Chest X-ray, PA view. Patient: 53 years old, sex M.
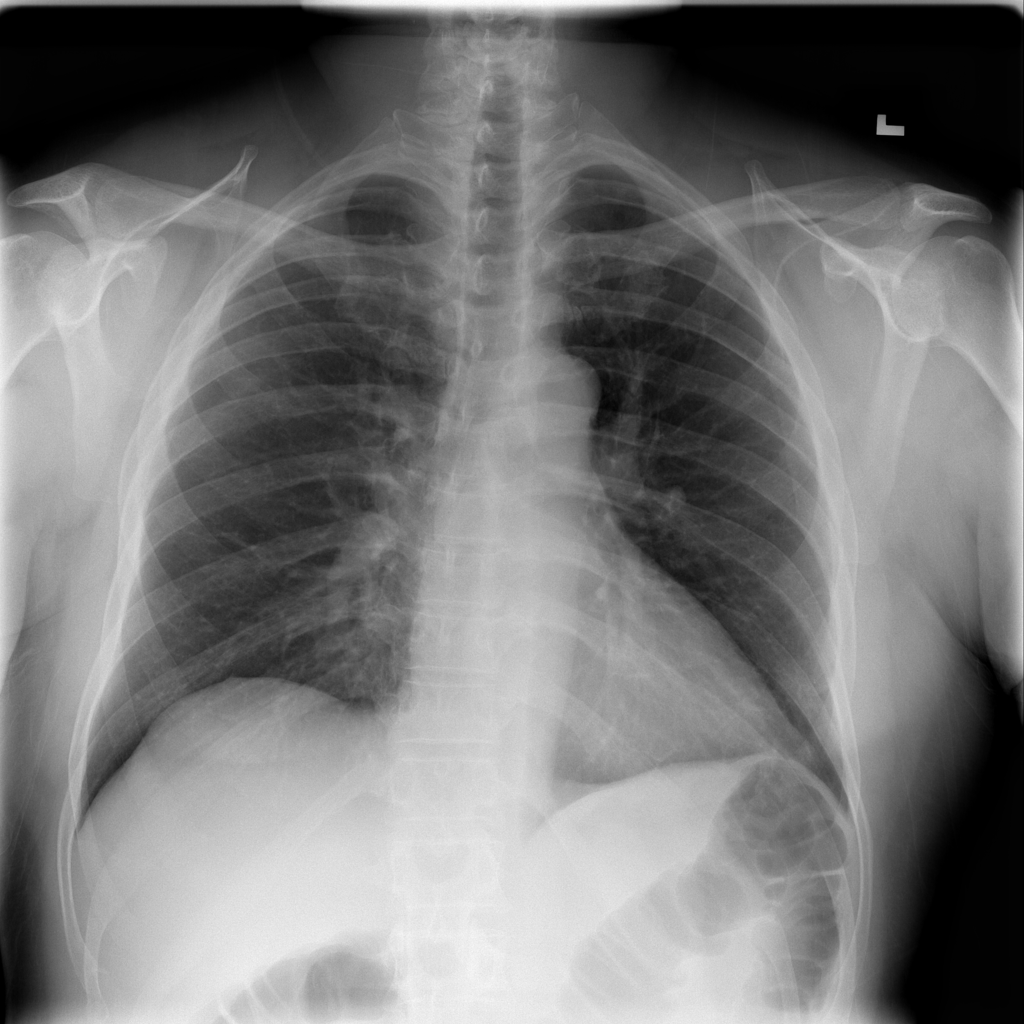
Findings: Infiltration